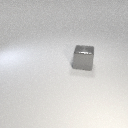
large gray metal cube